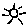
Label: sun